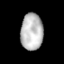
Tissue: skin
Cell type: Epithelial cells
Senescence score: 0.2646
Nuclear area (px): 794
Mean DAPI intensity: 189.229